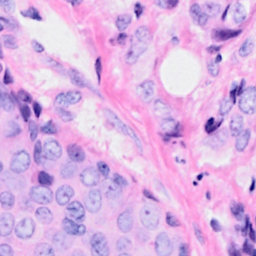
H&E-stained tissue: Breast